Field crop: tomato
Growth stage: 1
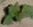
Species: solanum